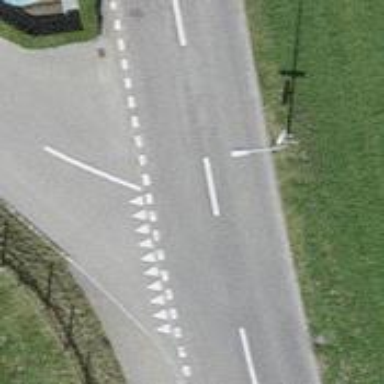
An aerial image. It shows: Unmarked road crossing.